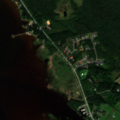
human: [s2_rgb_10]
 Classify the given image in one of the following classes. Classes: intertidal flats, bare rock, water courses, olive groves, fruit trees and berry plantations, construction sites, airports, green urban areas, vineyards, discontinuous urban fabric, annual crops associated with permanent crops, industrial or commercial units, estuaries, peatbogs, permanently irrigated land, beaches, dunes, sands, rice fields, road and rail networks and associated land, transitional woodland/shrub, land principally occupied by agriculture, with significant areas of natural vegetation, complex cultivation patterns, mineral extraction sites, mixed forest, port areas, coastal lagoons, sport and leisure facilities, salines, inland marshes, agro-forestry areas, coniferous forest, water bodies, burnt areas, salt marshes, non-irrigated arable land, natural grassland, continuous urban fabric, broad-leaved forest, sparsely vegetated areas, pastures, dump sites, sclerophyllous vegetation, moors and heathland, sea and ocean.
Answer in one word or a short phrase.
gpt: discontinuous urban fabric, non-irrigated arable land, coniferous forest, mixed forest, transitional woodland/shrub, sea and ocean